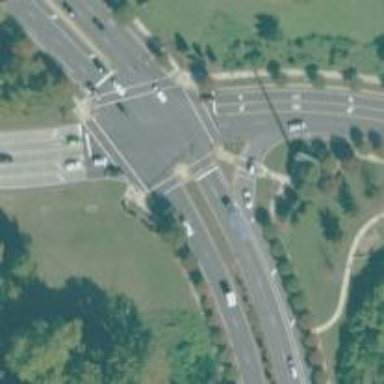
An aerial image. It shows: Footway that serves as traffic island.